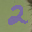
Label: 2